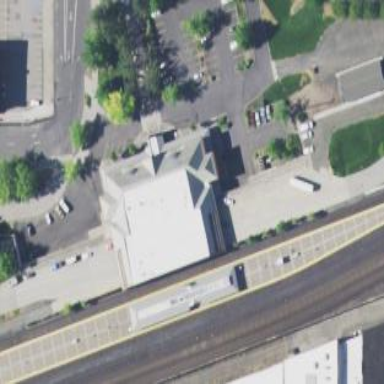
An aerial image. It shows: Train station building.